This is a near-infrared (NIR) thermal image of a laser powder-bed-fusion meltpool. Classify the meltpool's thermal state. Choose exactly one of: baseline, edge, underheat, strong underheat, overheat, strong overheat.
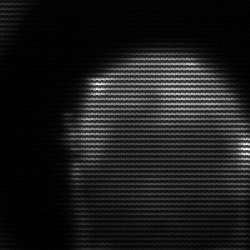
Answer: edge